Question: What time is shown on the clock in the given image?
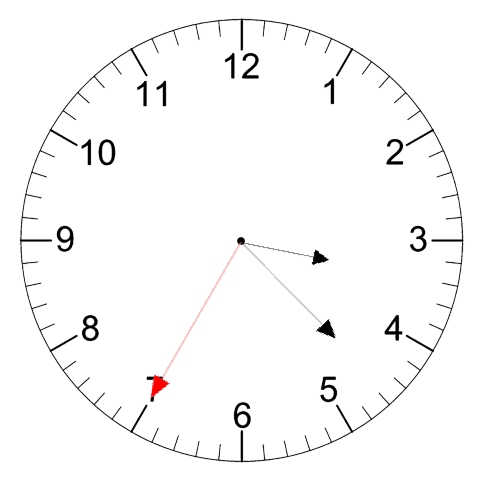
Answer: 03:22:35